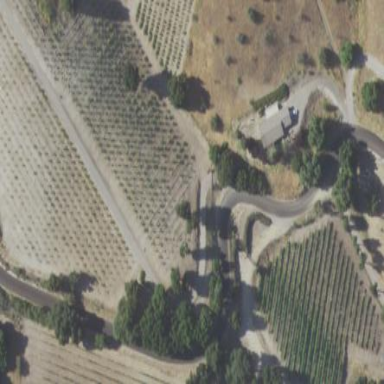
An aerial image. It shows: Vineyard where grapes are grown.